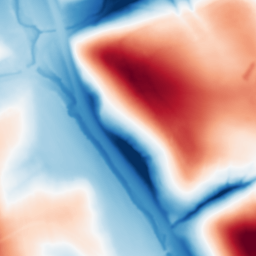
Category: multiscale
Decomposition family: dog
Decomposition parameters: sigma_low: 1
sigma_high: 50
Upsampling method: lanczos
Upsampling parameters: scale: 2
Upsampling scale: 2